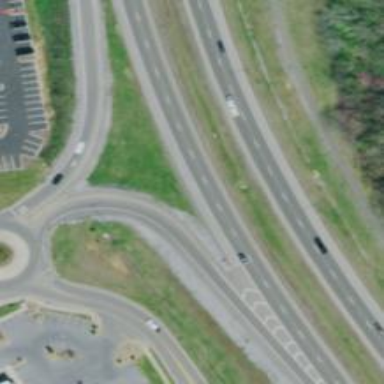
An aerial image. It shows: Trunk link highway.